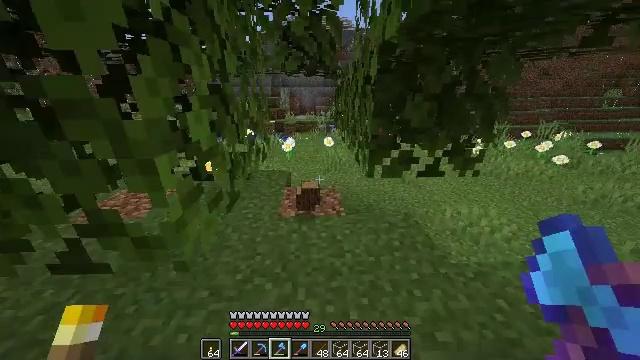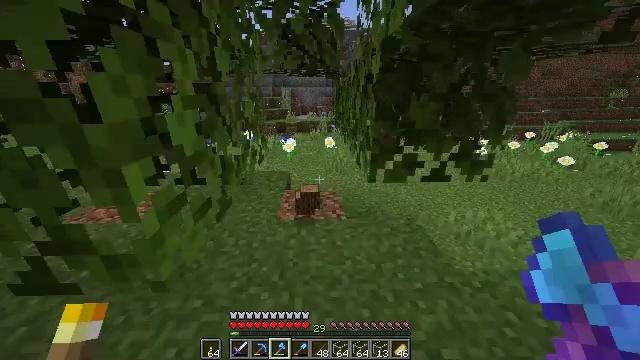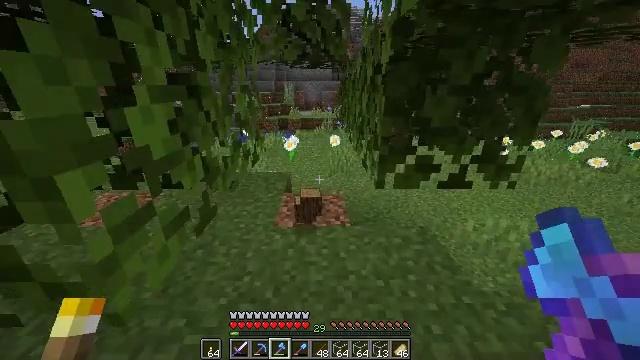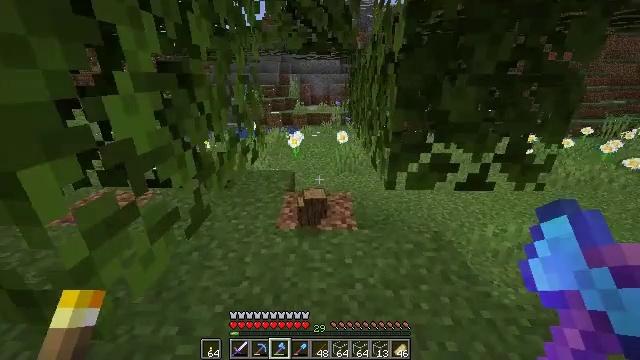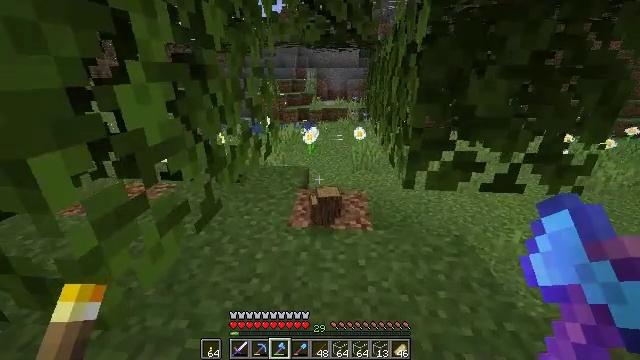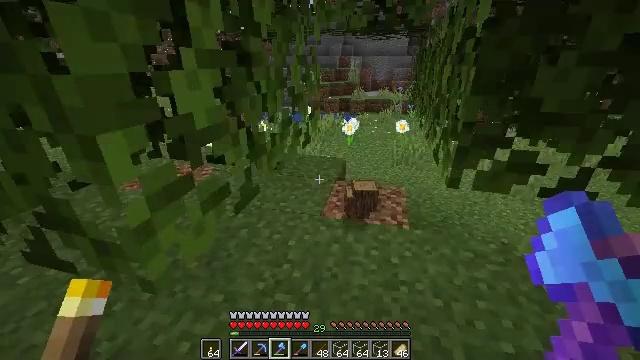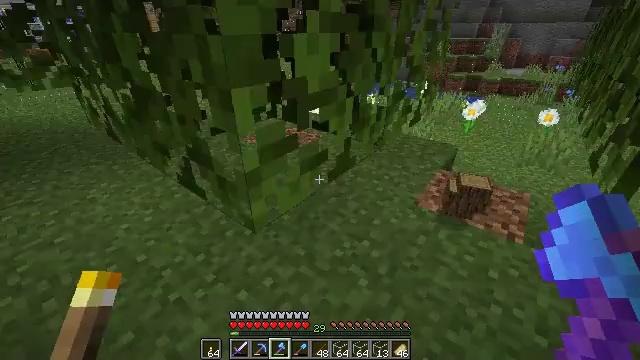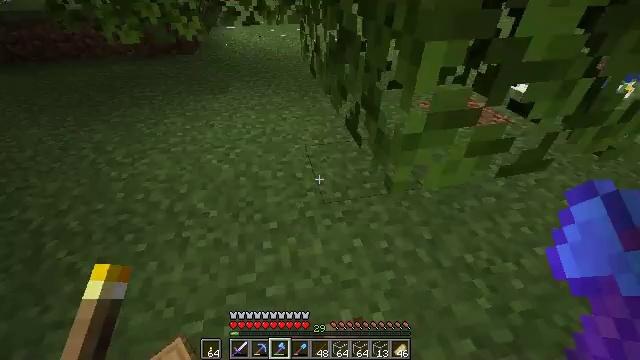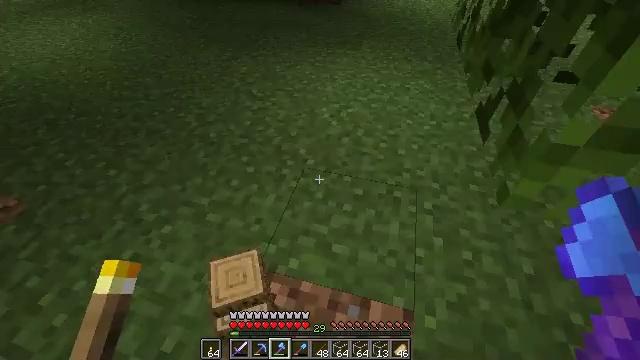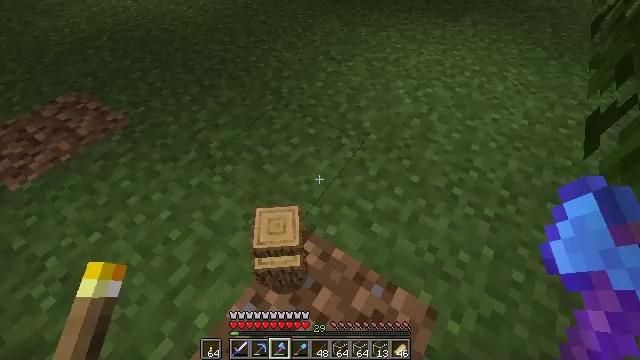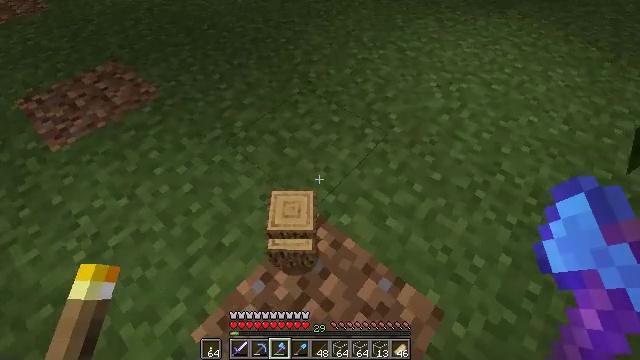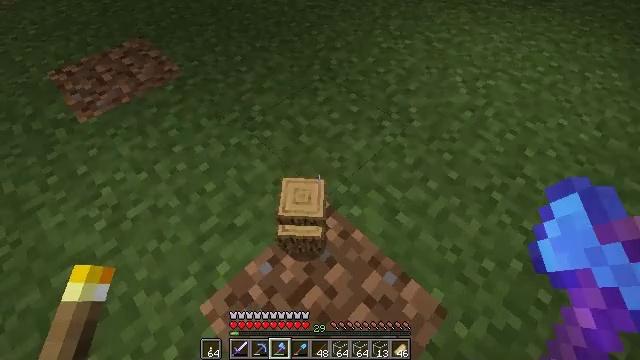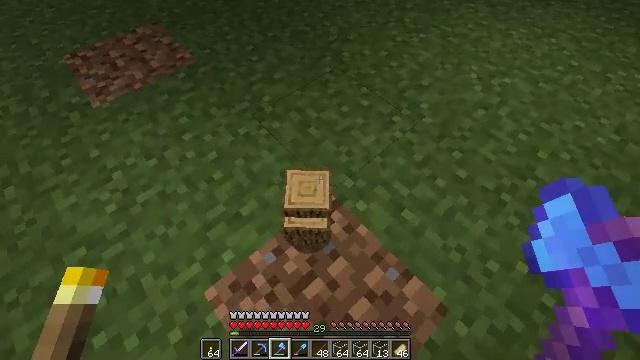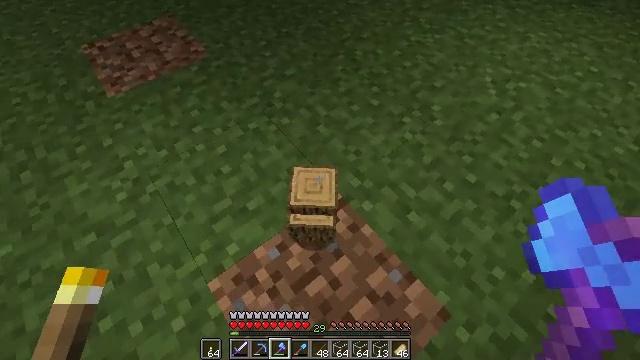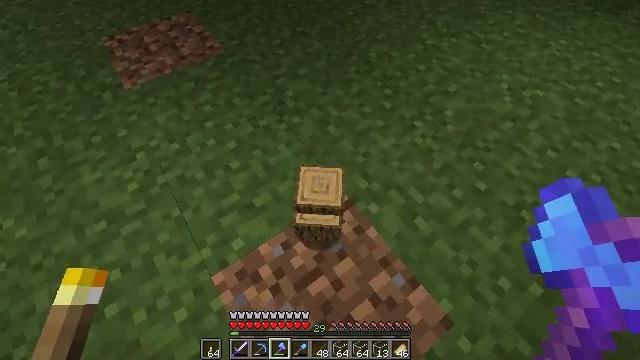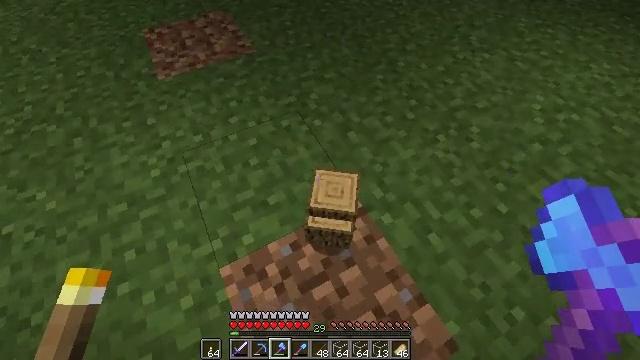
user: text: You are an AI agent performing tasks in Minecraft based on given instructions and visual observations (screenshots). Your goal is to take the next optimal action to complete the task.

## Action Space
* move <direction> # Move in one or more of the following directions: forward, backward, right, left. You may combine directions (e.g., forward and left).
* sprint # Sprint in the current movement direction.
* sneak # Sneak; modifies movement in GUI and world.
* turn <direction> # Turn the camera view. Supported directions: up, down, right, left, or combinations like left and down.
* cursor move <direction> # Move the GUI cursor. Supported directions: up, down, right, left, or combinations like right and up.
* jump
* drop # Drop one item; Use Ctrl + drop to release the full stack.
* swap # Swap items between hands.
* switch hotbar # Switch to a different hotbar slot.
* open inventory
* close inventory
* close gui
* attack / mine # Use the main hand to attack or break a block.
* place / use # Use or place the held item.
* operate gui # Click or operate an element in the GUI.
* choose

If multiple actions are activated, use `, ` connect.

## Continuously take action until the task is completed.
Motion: motion action
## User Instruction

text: Remove a book from the inventory.
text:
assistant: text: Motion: no_op
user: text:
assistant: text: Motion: turn left
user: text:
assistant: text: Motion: turn left
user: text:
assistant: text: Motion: turn left
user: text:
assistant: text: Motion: turn left and down
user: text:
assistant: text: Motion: turn left and down
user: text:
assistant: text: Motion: turn left and down
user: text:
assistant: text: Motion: turn left and down
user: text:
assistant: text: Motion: turn left and down
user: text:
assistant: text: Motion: turn left and down
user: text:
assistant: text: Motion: turn left and down
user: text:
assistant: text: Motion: turn left and down
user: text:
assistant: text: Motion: turn left
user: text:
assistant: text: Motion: turn left
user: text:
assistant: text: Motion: turn left
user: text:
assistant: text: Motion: turn left and up
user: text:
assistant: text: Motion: turn up
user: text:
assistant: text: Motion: turn right and up
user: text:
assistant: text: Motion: turn right and up
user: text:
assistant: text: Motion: turn right and up
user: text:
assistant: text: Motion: turn right and up
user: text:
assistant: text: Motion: no_op
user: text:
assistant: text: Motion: open inventory
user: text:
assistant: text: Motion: open inventory
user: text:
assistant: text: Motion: open inventory
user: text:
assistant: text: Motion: open inventory
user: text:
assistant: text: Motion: no_op
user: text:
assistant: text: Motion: cursor move right
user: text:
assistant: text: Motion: cursor move right
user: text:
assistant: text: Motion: cursor move right